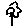
Label: flower